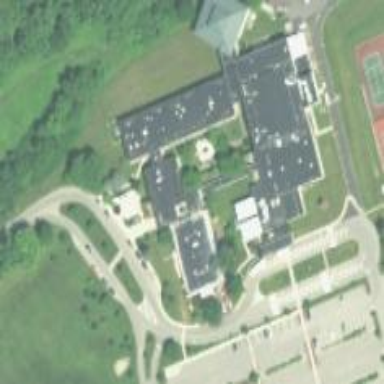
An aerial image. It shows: School building.